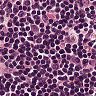
Metastatic tissue present: no